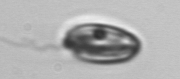
Label: Katodinium_or_Torodinium